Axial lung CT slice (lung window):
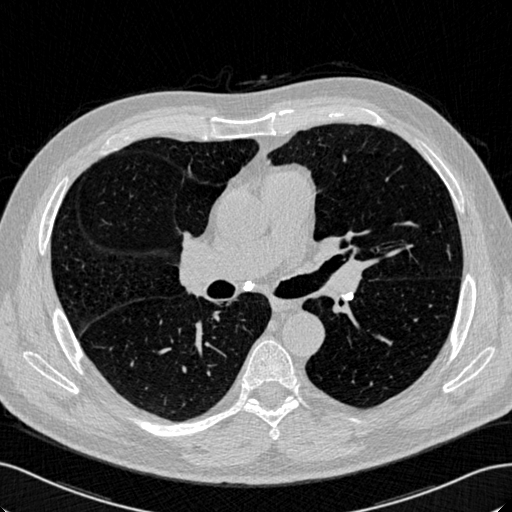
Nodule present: no